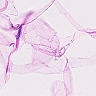
Metastatic tissue present: no